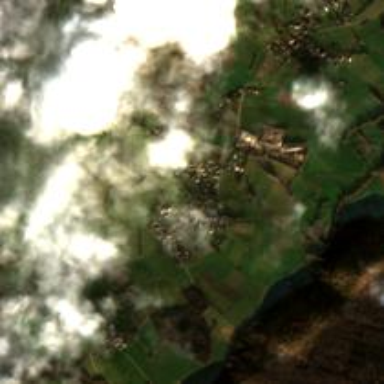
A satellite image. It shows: Small settlement known as hamlet.